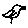
Label: bird